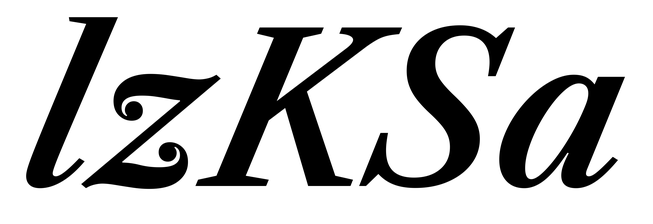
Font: LibreCaslonText-Italic_SemiBold_Italic